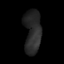
Tissue: skin
Cell type: Epithelial cells
Senescence score: 0.2819
Nuclear area (px): 714
Mean DAPI intensity: 40.585